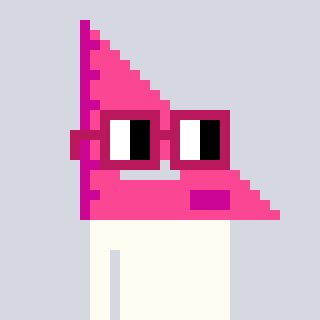
a pixel art character with square dark red glasses, a squadron ruler-shaped head and a purple-colored body on a cool background